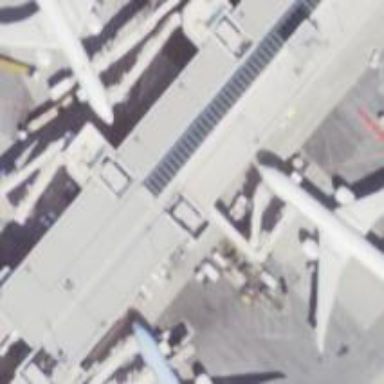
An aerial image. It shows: Airport gate.